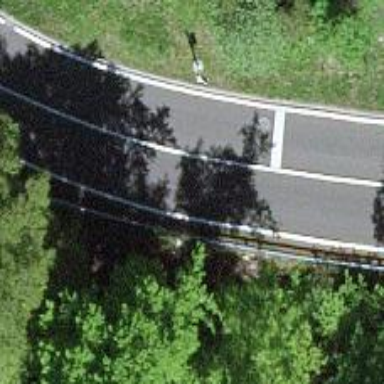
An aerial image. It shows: Road with traffic signals.